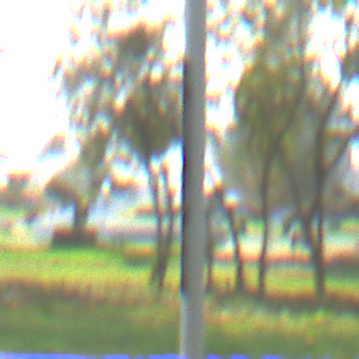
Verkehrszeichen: EndeEingeschraenktesHalteverbotZone
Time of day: MorningAfternoon
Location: Outdoor (Suburban)
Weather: PartlyCloudy
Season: NotSpecified
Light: Natural